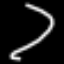
Label: squiggle